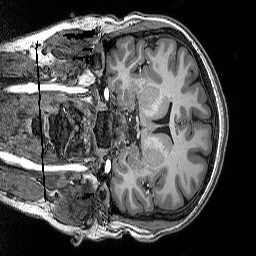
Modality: T1w
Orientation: coronal
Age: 18
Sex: female
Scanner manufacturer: siemens
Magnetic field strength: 3 T
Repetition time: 2.5 s
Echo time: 0.00343 s